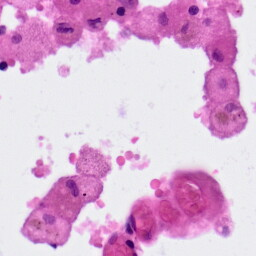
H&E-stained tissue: Lung